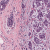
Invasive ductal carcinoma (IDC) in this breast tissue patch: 1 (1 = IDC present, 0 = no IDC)